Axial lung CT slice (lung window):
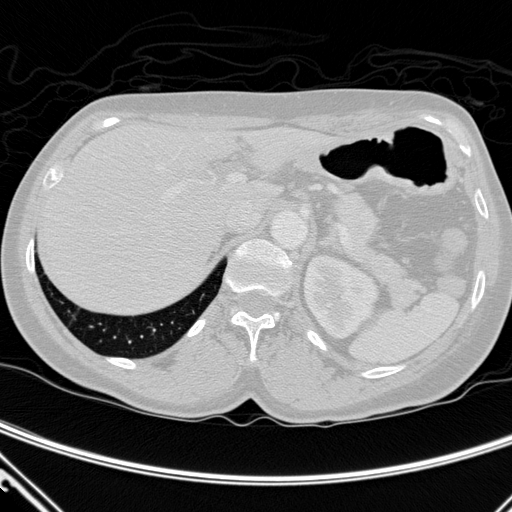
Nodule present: no